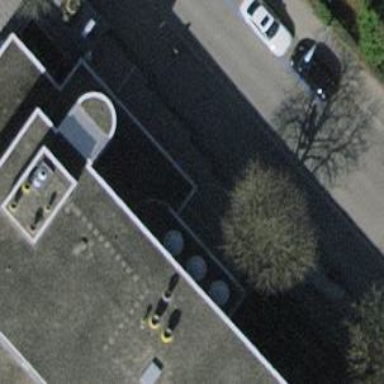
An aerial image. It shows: View of roof of building.